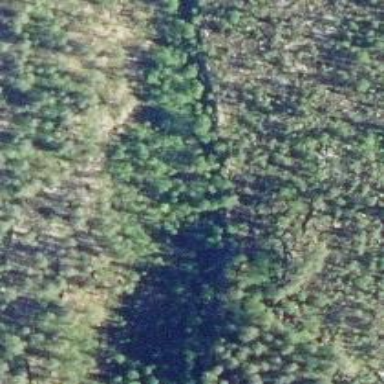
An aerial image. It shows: Cliff in nature.